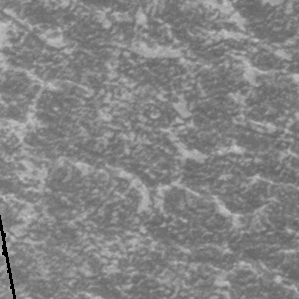
Label: frost